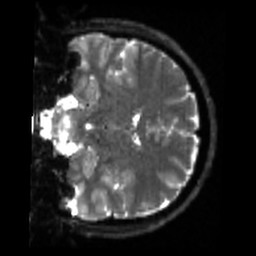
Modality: sbref
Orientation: coronal
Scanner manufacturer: siemens
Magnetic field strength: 3 T
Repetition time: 4 s
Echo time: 0.0594 s